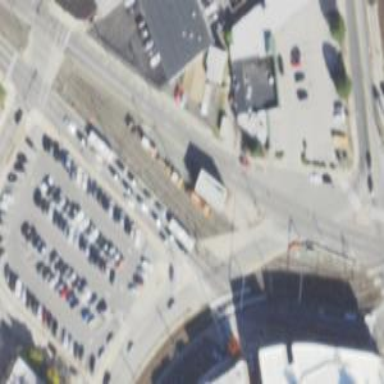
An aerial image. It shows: Tram railway running through service yard with electrified contact lines.